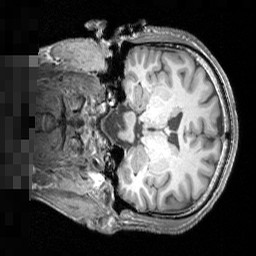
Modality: T1w
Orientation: coronal
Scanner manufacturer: siemens
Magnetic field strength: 3 T
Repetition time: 1.5 s
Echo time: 0.00291 s